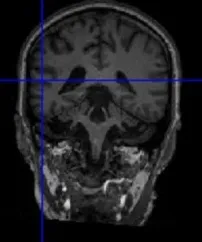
Localization on our patient's T1 magnetic resonance imaging (MRI) sequence of the left temporoparietal junction region targeted in the treatment of auditory hallucinations in schizophrenia patients as the one we report. This region corresponds to the MNI coordinates x = -55, y = -41, z = 11. As it can be observed in this figure, it is located at the posteriori end of the sylvian fissure, ventral to the supramarginal gyrus. See coronal.
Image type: radiology (mri)